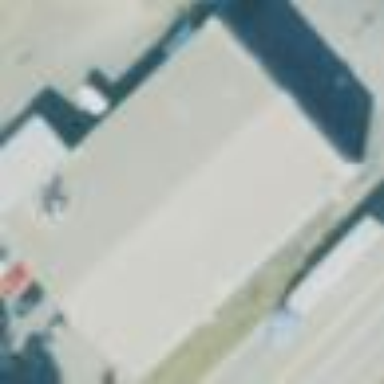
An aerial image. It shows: Building used as car repair shop.